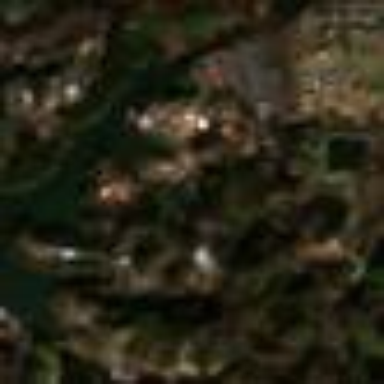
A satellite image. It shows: Theme park.